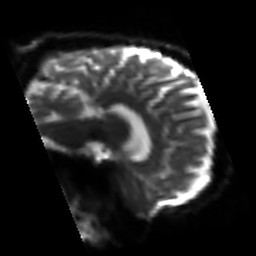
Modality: sbref
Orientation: sagittal
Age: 56
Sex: male
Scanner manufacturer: siemens
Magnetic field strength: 3 T
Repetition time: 3.2 s
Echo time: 0.081 s